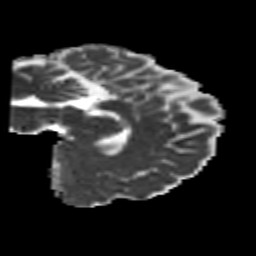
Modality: MD
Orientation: sagittal
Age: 42
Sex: female
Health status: healthy
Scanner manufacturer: siemens
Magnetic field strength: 3 T
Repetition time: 10.8 s
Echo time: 0.082 s